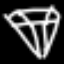
Label: diamond